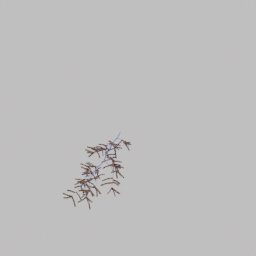
Label: nature